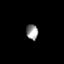
Tissue: prostate
Cell type: Myeloid cells
Senescence score: 0.7049
Nuclear area (px): 177
Mean DAPI intensity: 150.028